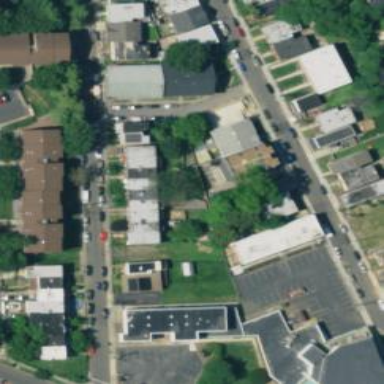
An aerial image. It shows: Neighborhood.